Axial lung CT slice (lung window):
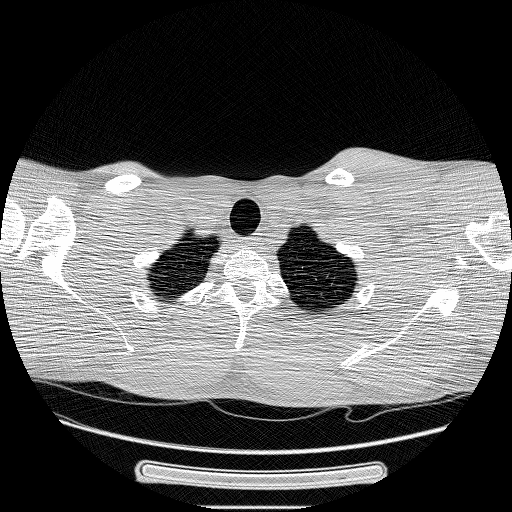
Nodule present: no